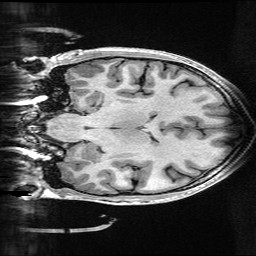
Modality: T1w
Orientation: coronal
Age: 30
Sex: male